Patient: sex F, age 43
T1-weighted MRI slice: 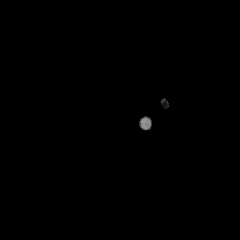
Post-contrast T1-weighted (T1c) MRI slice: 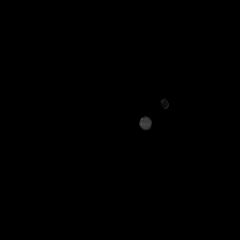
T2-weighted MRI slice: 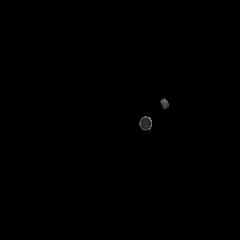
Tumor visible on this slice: no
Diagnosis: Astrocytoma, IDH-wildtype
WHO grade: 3